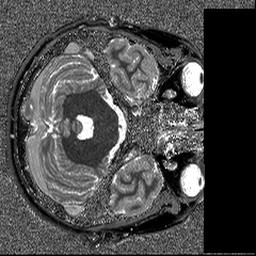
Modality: T1map
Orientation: axial
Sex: male